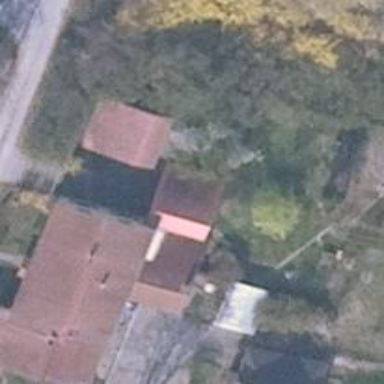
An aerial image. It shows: Veterinary facility.